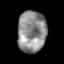
Tissue: skin
Cell type: Epithelial cells
Senescence score: 0.9261
Nuclear area (px): 1161
Mean DAPI intensity: 141.569